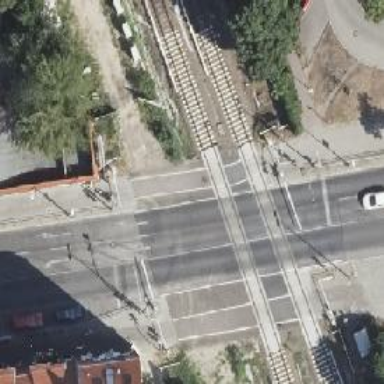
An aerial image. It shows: Railway crossing with full barrier.